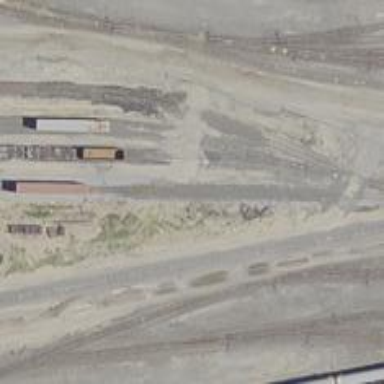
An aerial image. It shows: Railway yard in service.